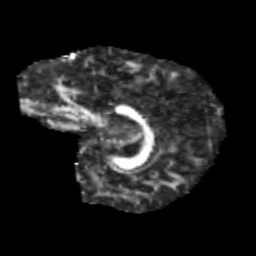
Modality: FA
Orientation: sagittal
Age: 9
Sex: male
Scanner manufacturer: siemens
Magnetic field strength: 3 T
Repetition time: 3.8 s
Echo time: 0.07 s